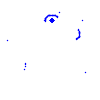
Particle: proton